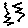
Label: zigzag